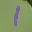
Label: 1